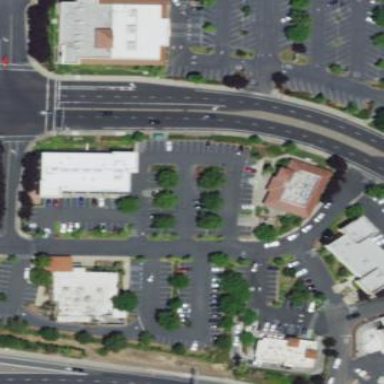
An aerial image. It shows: Parking area with surface.